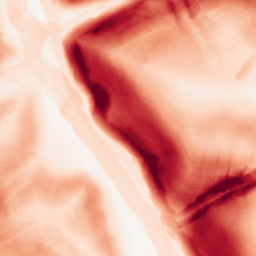
Category: morphological
Decomposition family: morphological_gradient
Decomposition parameters: size: 10
shape: diamond
Upsampling method: regularized
Upsampling parameters: scale: 4
lambda_reg: 0.01
Upsampling scale: 4